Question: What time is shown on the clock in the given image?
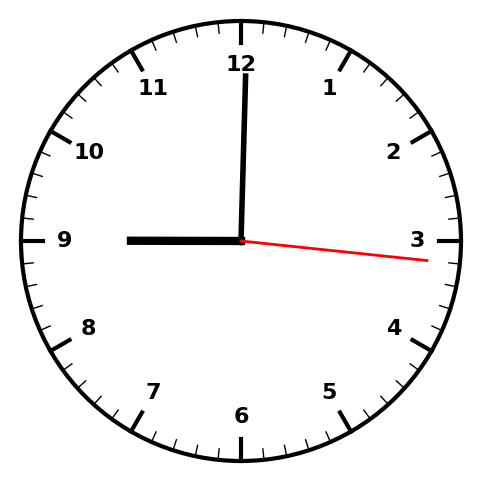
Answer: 09:00:16